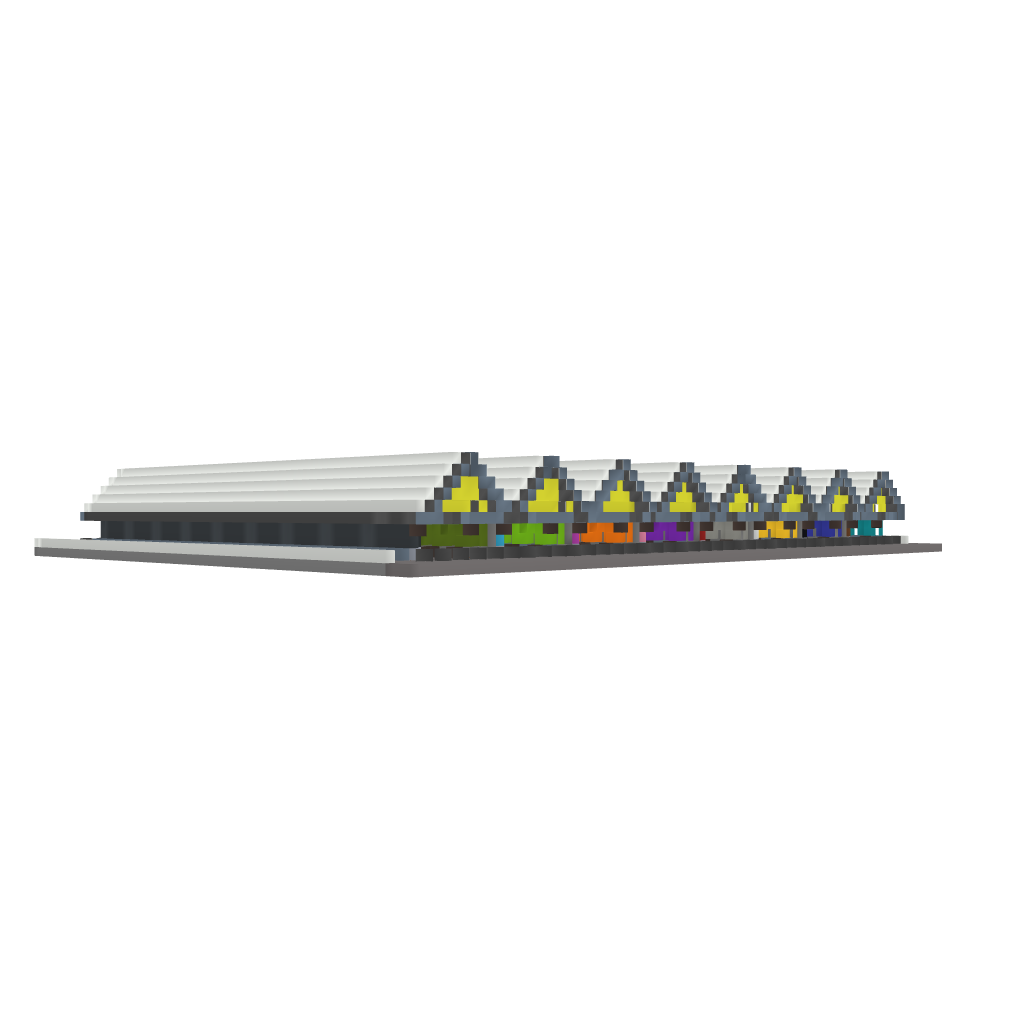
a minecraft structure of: The MCShowroom - Clay and Wool Division